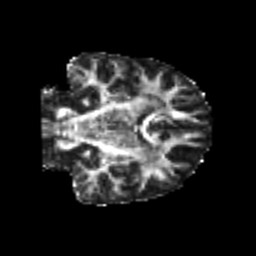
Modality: FA
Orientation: coronal
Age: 22
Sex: female
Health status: healthy
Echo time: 0.074 s